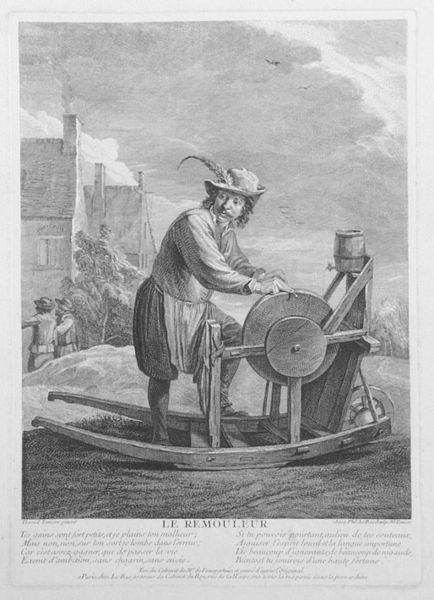
Titel: Le remouleur
Künstler: Jacques-Philippe Lebas
Standort: Karlsruhe
Institution: Staatliche Kunsthalle Karlsruhe
Schlagwörter: audience, hands, hat, men, oil, people, pillow, stockings, sword, white, black, grey, hair, painting, portrait, windows, looking, print, wooden, feather, hand, smoke, cloud, clouds, man, sky, stone, tree, boat, building, house, water, houses, roofs, male, grass, drawing, black and white, bird, etching, sketch, beard, birds, french, writing, wind, town, person, sunny, human, arms, trunk, buildings, art, pants, pencil, medieval, hut, apron, cloth, fingers, book, drip, chimney, chimneys, dutch, western, work, working, carving, worker, well, wheel, text, mustache, moustache, wheelbarrow, dürer, middle ages, image, knife, traditional, david, barrel, machine, spinning, blade, poussin, plow, metall, literature, bucket, rembrandt, rocker, smith, tre, laborer, smock, craftsman, 17th century, plume, contraption, invention, grinder, rocking, cask, tradesman, looking back, pantaloons, turning, feather hat, weaving, feather in hat, grindstone, whetstone, remouleur, sharpening, grind, feathered hat, le mouleur, spinner, honeing, honing, leathe, knife sharpening, remufler, le remouleur, knifesharpen blade, spark